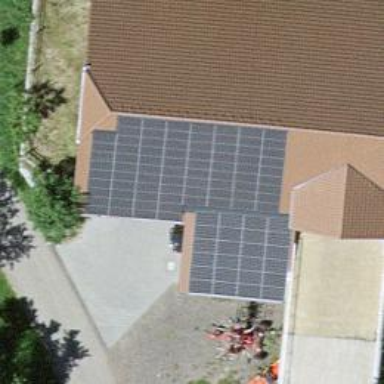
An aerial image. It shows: Solar photovoltaic panel generator.